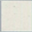
Piece: xx